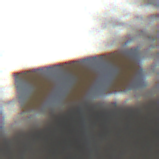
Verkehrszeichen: RichtungstafelnInKurvenGrossLinks
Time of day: MorningAfternoon
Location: Outdoor (Suburban)
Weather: PartlyCloudy
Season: NotSpecified
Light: Natural